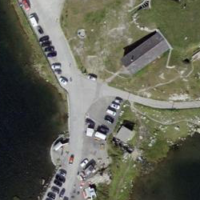
EUNIS habitat code: 26
Species observed at this site:
Marmota marmota
Saxifraga exarata
Anthus spinoletta
Urtica dioica
Orchis mascula
Hippocrepis comosa
Arnica montana
Spinus spinus
Autographa gamma
Campanula barbata
Anthyllis vulneraria
Silene acaulis
Huperzia selago
Phoxinus phoxinus
Tussilago farfara
Vicia cracca
Corvus corax
Kalmia procumbens
Phleum alpinum
Linaria cannabina
Geum montanum
Gentiana verna
Primula hirsuta
Rumex alpinus
Equisetum arvense
Pyrrhocorax graculus